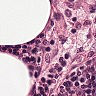
Metastatic tissue present: no